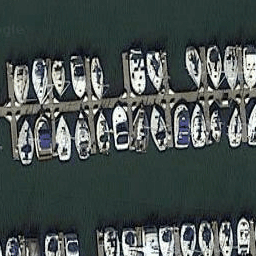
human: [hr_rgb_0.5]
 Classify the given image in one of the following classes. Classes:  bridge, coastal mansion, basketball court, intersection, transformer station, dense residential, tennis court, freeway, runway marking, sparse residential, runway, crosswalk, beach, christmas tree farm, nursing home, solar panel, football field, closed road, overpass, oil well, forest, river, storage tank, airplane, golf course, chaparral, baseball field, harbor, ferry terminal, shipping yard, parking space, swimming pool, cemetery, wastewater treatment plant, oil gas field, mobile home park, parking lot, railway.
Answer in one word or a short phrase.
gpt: harbor